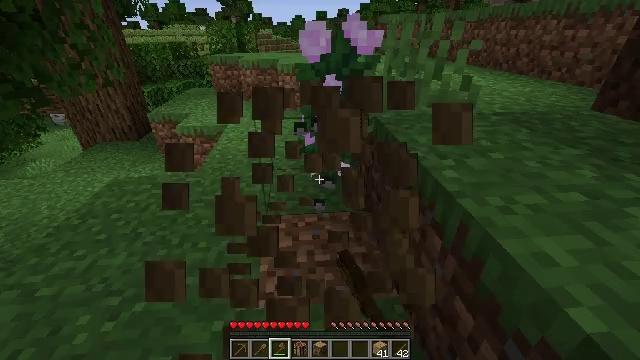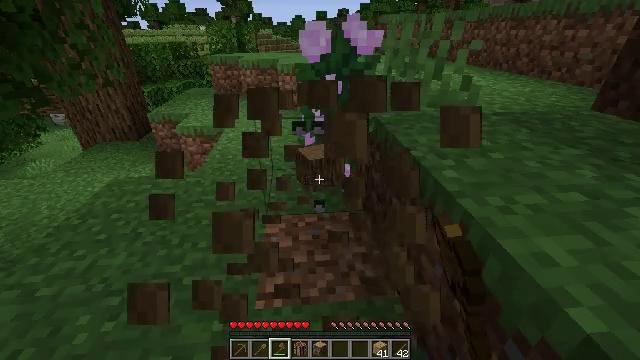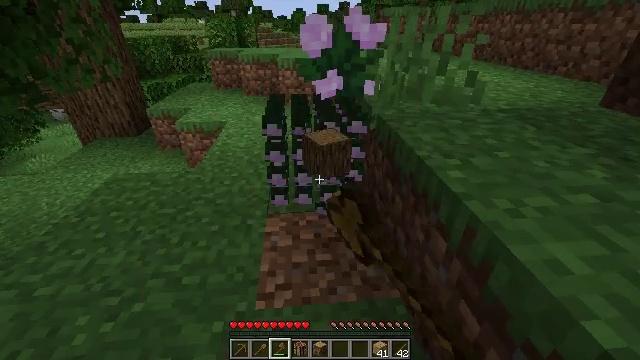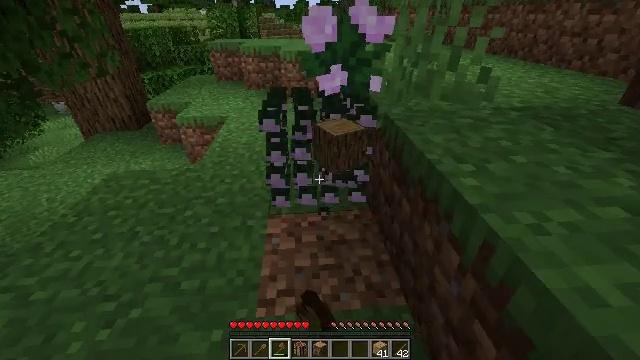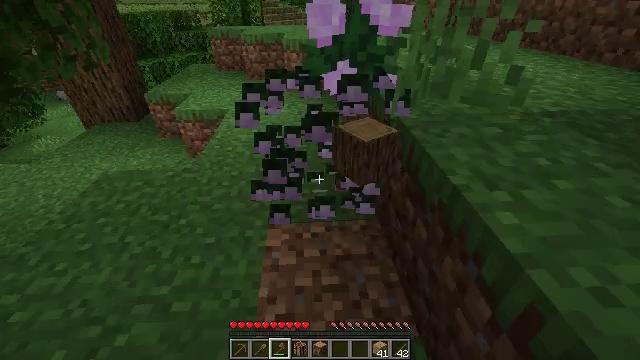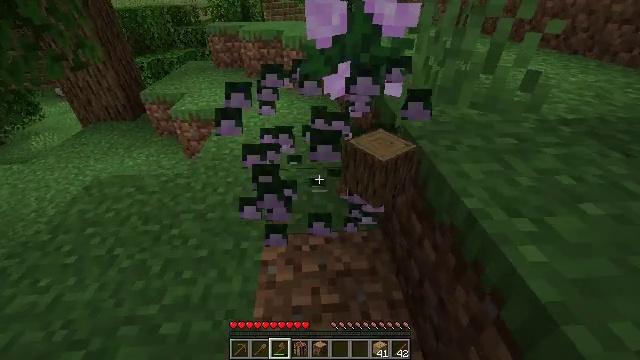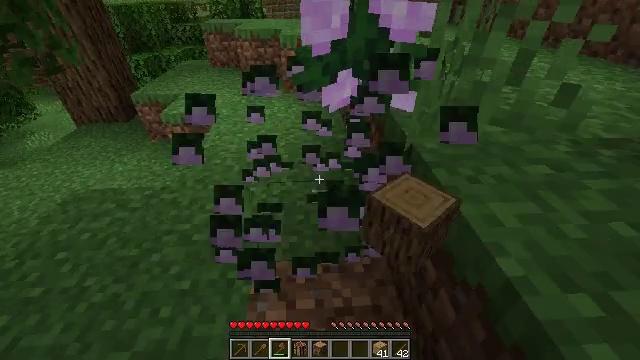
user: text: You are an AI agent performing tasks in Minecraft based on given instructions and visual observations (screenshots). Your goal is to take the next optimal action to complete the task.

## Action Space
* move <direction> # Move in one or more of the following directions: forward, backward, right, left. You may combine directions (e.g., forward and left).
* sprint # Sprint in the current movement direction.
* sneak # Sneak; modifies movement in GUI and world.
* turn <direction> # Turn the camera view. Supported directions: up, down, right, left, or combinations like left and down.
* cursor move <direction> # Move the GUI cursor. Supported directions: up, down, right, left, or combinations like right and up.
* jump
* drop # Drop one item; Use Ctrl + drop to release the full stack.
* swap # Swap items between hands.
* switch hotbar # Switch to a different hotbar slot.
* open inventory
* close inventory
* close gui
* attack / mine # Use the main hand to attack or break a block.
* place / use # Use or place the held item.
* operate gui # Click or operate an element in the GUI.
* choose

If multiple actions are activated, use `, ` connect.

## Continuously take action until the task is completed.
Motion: motion action
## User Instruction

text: Mine the peony flower from the ground.
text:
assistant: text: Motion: attack / mine
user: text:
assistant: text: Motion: move forward, turn down, attack / mine
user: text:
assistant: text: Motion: move forward, turn down, attack / mine
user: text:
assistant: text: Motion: move forward, turn left and down
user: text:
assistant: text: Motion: move forward
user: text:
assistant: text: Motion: move forward
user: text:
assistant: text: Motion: no_op